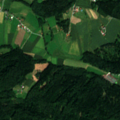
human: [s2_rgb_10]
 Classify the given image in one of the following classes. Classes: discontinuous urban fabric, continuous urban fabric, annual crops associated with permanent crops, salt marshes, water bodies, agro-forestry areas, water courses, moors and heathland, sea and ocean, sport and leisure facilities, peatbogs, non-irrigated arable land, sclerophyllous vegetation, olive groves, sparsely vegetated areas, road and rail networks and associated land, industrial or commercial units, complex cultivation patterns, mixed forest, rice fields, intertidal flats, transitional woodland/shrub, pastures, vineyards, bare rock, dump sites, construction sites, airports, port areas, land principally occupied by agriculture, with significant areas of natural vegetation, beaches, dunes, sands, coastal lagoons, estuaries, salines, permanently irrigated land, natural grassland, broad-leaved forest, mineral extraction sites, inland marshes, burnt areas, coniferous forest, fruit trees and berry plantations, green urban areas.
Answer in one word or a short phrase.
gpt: pastures, complex cultivation patterns, broad-leaved forest, mixed forest